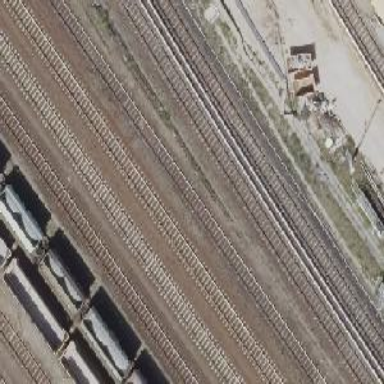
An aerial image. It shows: View of railway yard.